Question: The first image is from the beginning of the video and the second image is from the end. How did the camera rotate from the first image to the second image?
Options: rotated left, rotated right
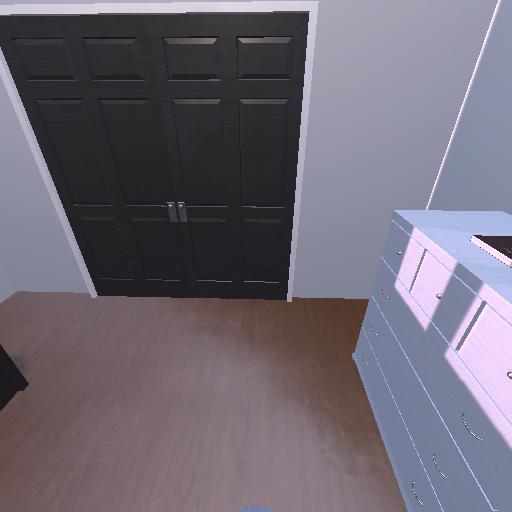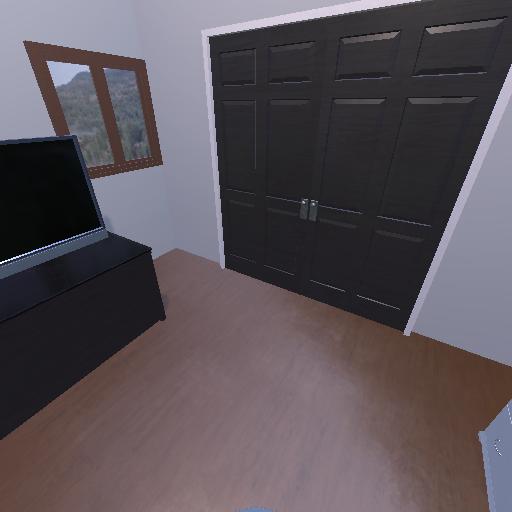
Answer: rotated left